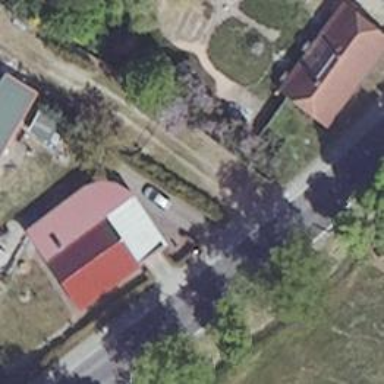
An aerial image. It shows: Detached building with gabled roof.